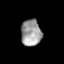
Tissue: prostate
Cell type: T cells
Senescence score: 0.2731
Nuclear area (px): 524
Mean DAPI intensity: 157.227